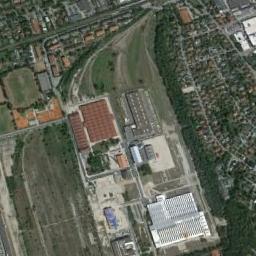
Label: railway_station